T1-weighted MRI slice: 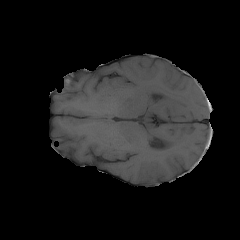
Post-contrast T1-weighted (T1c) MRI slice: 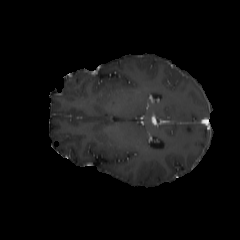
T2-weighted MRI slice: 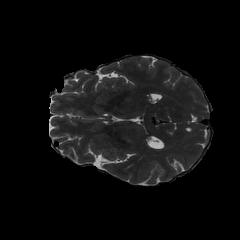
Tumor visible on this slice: no